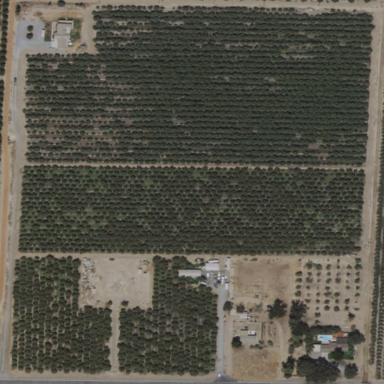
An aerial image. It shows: Orchard.